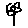
Label: flower